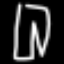
Label: pants